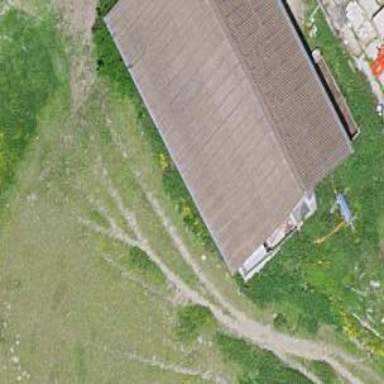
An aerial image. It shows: Shed building.